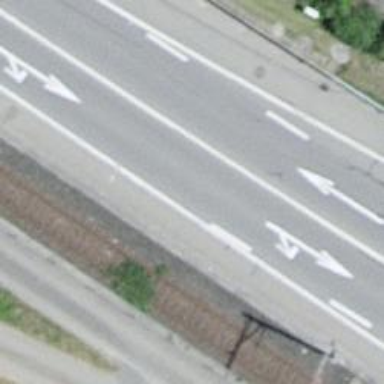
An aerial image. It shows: Asphalt road classified as primary highway.